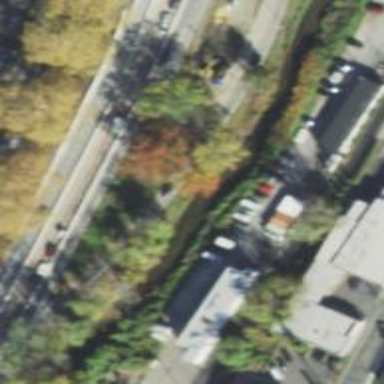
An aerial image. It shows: Trunk link highway.